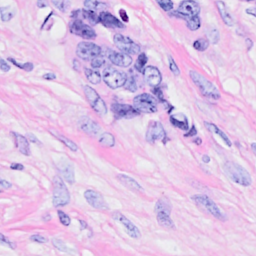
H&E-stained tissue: Breast